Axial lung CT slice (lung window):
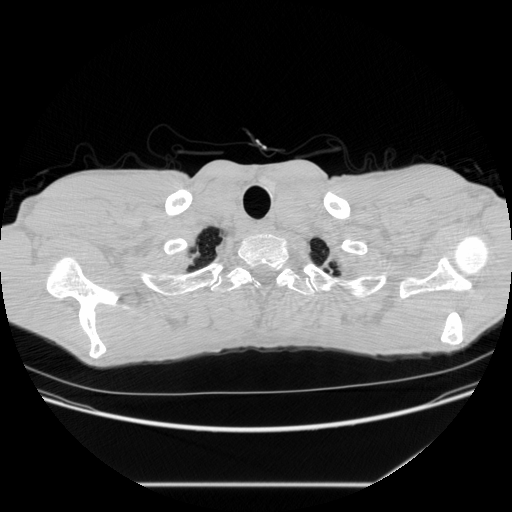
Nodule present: no